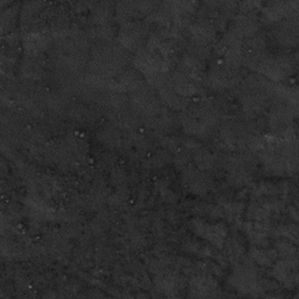
Label: frost